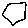
Label: hexagon